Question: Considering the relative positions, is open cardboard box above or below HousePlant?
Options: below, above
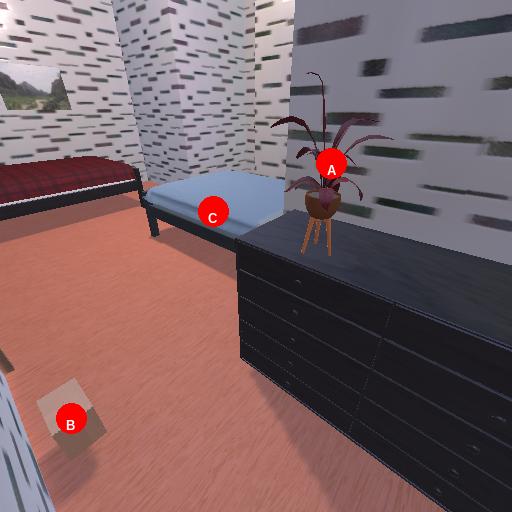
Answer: below